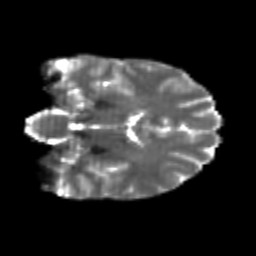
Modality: T2w
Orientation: coronal
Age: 24
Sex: male
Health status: healthy
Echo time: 0.074 s